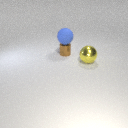
large yellow metal sphere to the right of small brown metal cylinder